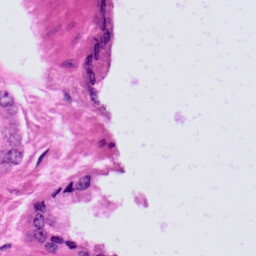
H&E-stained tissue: Prostate